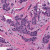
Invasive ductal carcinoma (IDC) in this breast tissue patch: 1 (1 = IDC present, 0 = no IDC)